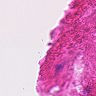
Metastatic tissue present: no